Field crop: tomato
Growth stage: 1
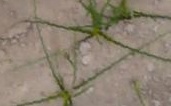
Species: cyperus